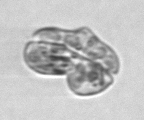
Label: Karenia